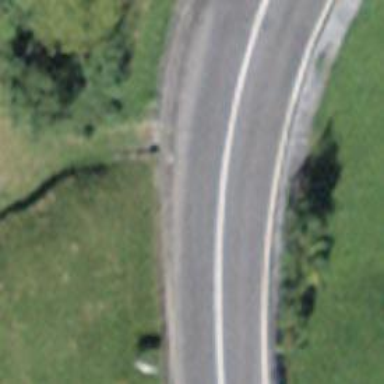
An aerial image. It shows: Cycle barrier.